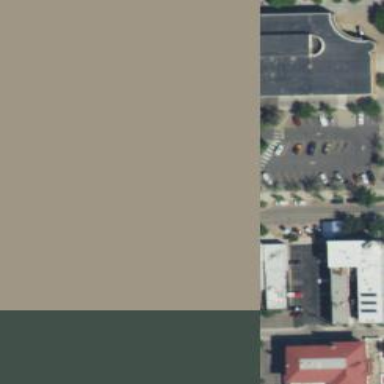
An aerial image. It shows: Parking space is available.